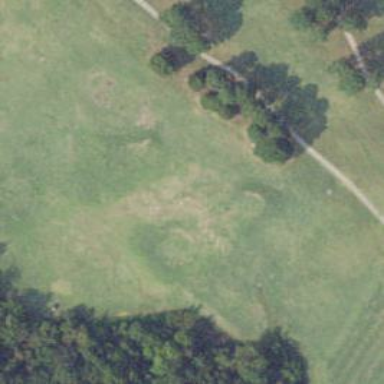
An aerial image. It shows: Grassy area designated as driving range for golf.